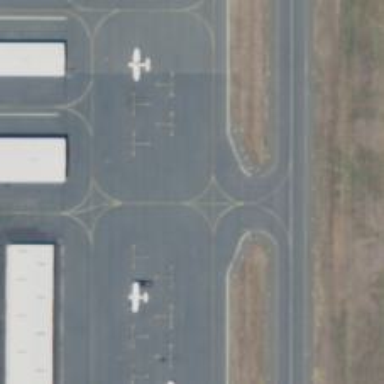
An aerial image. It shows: View of taxiway at the airport.